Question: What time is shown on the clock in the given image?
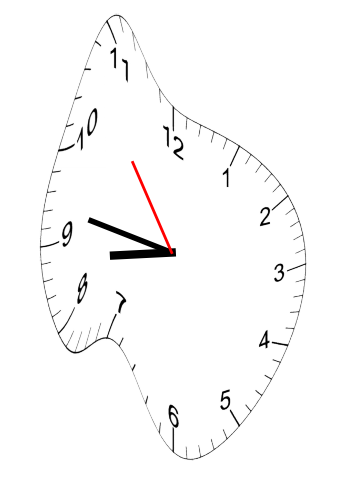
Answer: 08:46:54